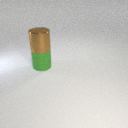
large green rubber cylinder below large brown metal cylinder